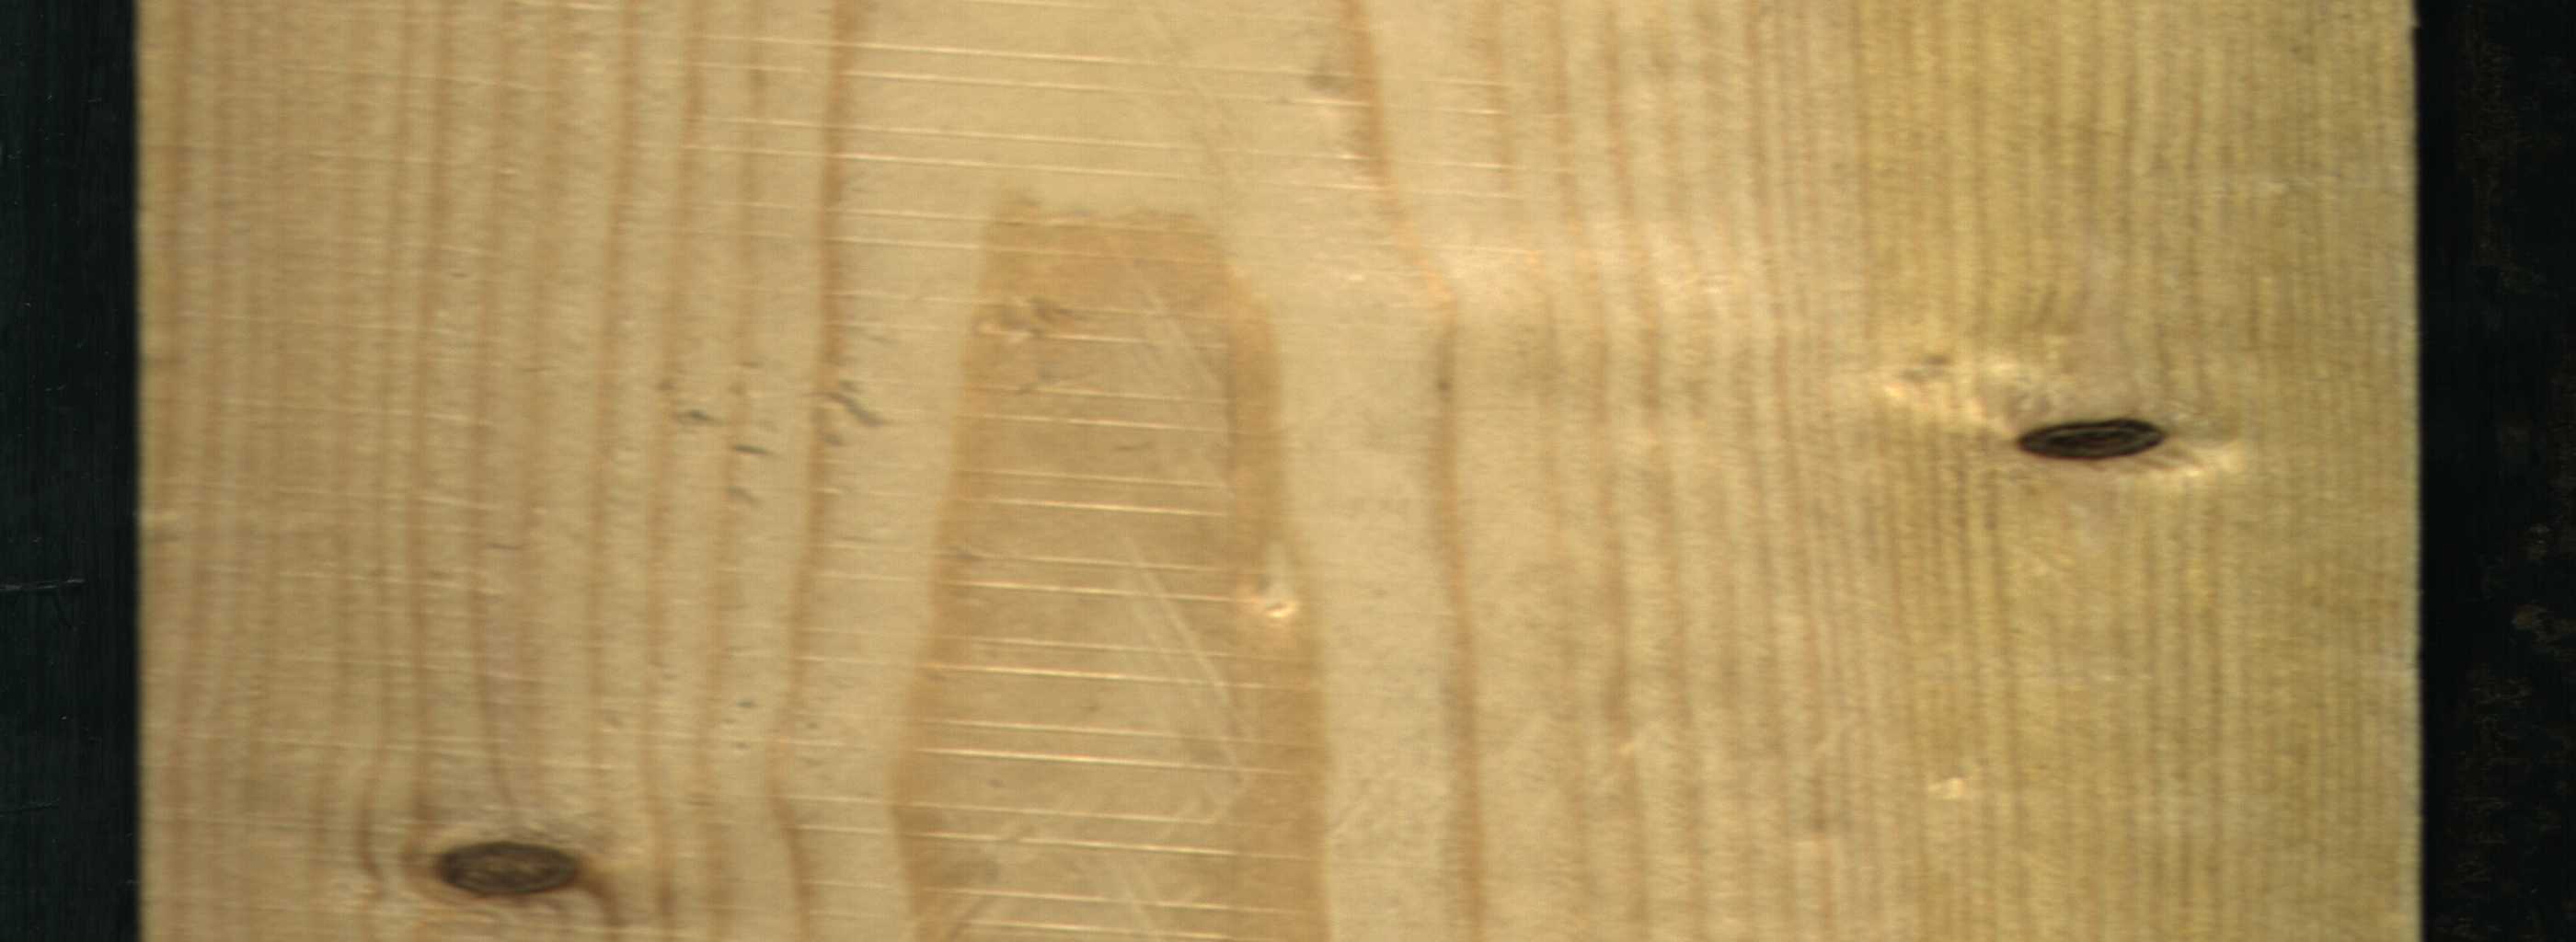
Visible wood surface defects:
Dead_Knot
Dead_Knot